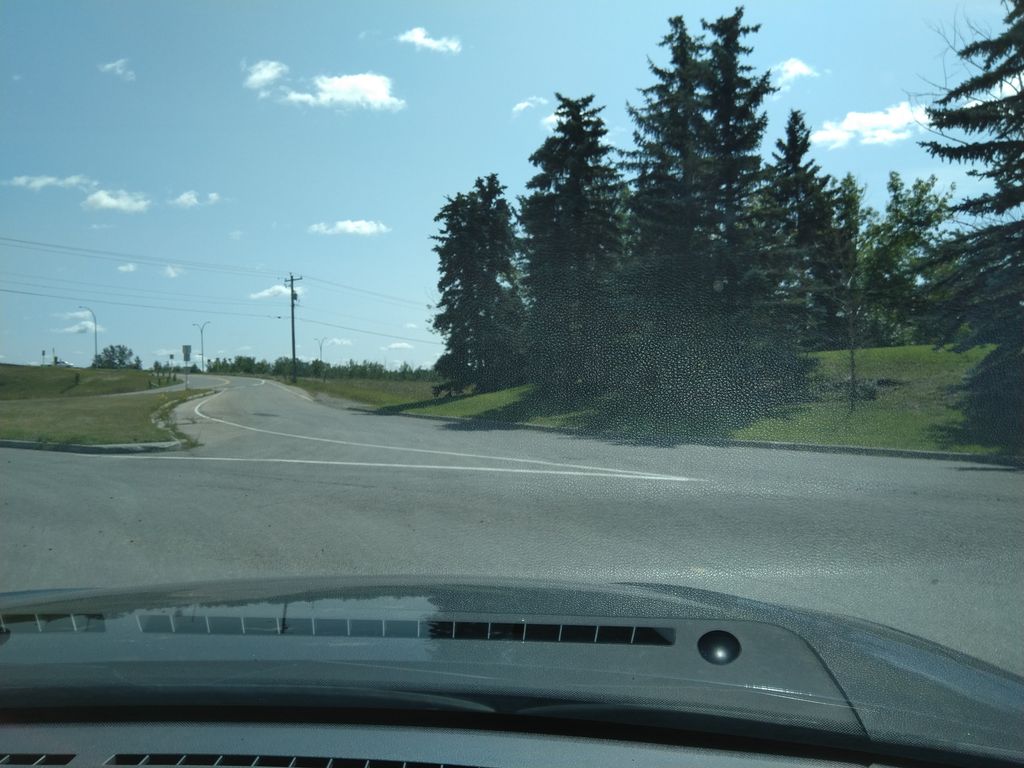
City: calgary